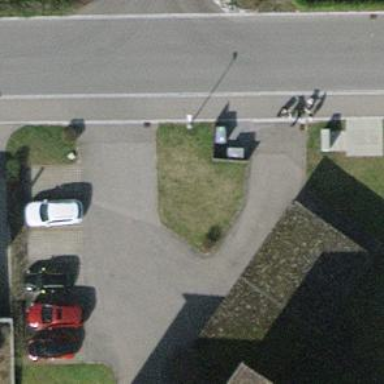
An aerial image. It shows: Recycling container for green waste at recycling facility.